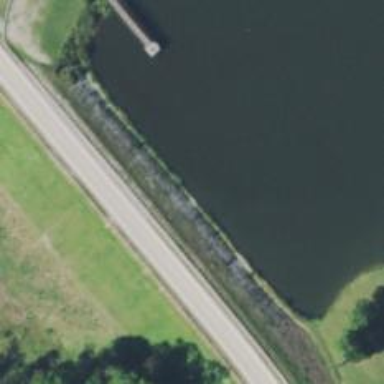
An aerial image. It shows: Dam across waterway.